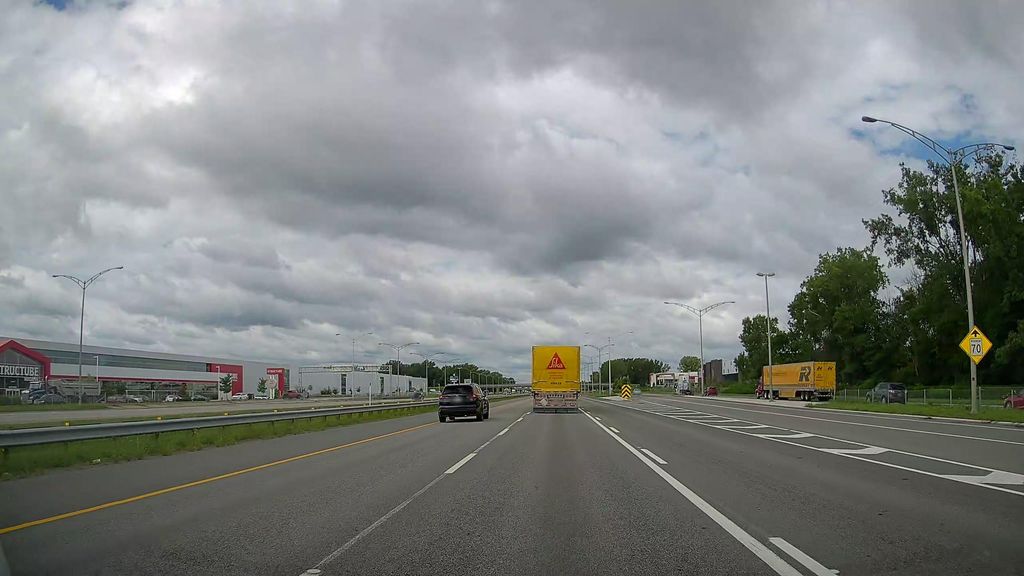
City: montreal